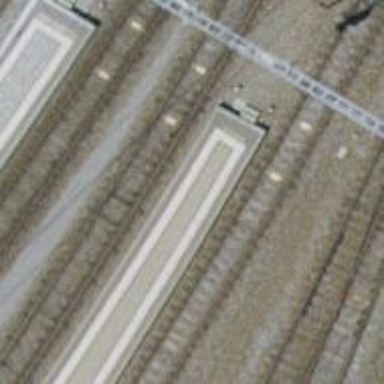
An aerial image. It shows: Railway signal.